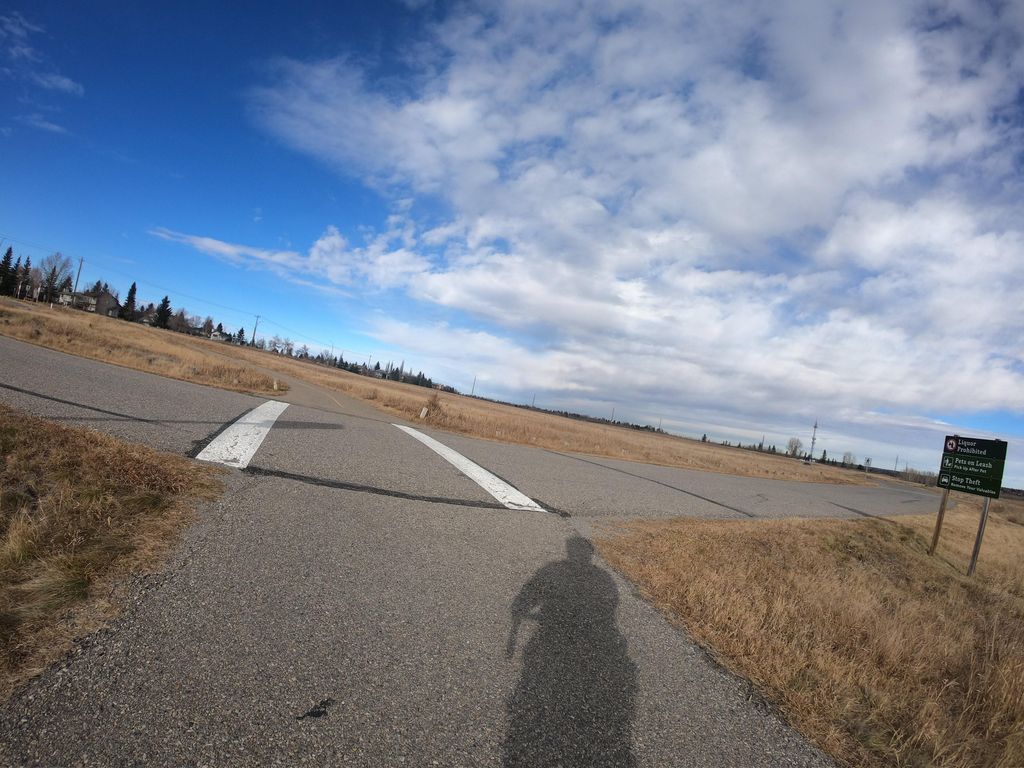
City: calgary